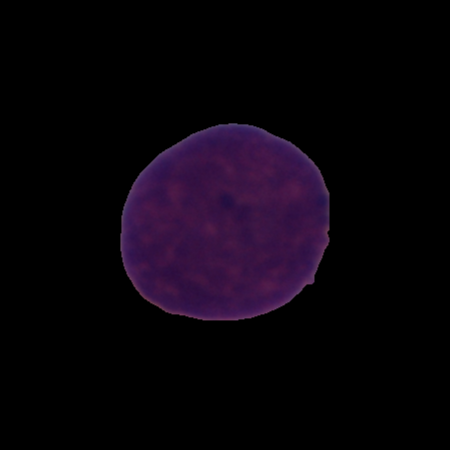
Label: cancer